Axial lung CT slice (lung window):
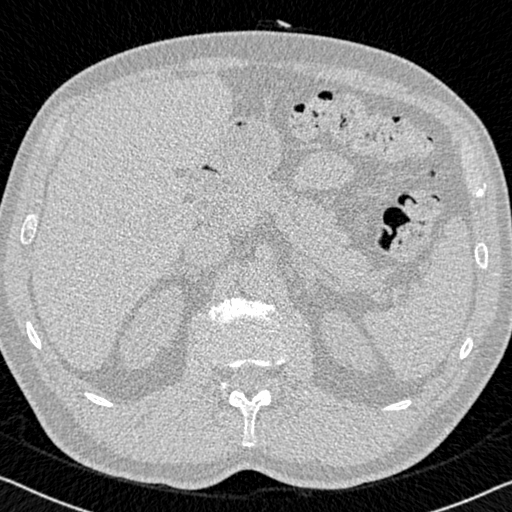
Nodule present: no